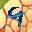
Label: 9